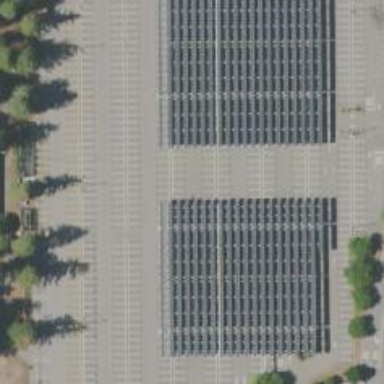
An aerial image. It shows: Solar photovoltaic panel on the roof of building used as solar power generator.